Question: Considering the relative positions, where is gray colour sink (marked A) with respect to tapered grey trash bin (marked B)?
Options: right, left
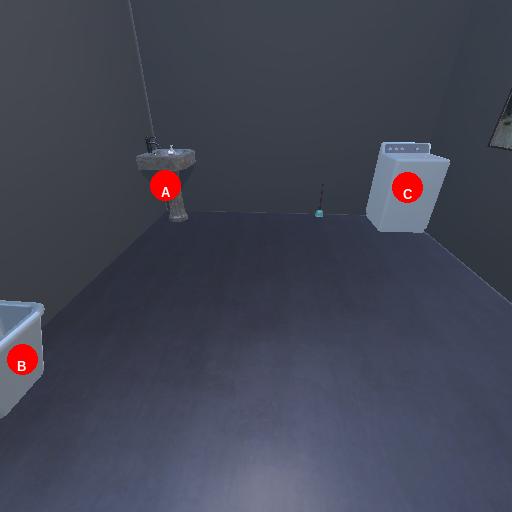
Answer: right